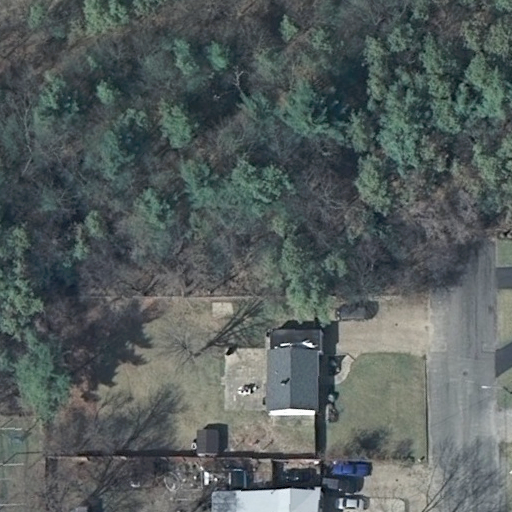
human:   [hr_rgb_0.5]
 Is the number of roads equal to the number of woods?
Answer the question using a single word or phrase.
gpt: yes

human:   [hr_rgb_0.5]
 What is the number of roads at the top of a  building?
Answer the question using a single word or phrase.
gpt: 0

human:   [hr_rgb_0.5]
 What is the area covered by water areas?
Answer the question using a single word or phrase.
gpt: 0m2

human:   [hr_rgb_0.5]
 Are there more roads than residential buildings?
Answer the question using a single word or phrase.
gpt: no

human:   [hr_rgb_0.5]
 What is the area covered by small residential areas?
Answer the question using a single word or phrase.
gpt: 0m2

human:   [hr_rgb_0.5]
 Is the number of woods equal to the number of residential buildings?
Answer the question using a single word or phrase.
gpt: no

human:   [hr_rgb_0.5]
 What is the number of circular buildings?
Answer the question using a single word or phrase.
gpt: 0

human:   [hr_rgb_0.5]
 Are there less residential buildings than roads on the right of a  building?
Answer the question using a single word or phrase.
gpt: no

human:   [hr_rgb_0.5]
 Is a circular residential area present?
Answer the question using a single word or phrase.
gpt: no

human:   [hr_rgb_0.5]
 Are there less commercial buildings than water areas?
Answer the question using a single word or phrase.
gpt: no

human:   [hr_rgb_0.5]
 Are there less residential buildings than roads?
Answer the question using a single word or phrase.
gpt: no

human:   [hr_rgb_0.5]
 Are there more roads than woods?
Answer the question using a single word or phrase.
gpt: no

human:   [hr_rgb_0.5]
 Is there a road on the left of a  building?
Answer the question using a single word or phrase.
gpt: no

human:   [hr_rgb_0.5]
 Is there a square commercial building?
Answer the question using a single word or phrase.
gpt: no

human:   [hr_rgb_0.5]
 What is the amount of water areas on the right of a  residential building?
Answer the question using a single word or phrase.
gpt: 0

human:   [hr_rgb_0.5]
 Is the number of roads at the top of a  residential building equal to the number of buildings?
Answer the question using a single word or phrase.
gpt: no

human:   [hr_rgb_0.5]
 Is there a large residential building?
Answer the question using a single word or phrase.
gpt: no

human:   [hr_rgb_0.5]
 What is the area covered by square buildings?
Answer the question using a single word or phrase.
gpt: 0m2

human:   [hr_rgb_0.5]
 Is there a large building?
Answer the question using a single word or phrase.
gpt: no

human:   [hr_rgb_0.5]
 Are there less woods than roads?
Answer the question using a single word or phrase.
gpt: no

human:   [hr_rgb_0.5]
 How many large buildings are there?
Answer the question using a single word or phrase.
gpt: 0

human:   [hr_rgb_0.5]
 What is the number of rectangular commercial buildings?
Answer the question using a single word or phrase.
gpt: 0

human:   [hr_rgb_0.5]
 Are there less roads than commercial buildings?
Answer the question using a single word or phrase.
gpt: no

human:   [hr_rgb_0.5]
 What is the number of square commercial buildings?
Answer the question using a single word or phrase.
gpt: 0

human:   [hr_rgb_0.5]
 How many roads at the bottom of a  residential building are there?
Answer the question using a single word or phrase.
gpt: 0

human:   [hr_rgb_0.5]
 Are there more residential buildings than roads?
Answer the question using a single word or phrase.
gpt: yes

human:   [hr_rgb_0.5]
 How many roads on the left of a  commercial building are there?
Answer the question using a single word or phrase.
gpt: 0

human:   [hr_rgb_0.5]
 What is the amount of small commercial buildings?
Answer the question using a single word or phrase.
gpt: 0

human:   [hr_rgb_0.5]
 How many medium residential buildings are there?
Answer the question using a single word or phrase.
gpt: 1

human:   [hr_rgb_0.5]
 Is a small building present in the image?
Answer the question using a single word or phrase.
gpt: yes

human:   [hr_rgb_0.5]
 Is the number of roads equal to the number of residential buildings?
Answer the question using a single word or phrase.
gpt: no

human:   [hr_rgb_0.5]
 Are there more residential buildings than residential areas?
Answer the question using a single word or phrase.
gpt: yes

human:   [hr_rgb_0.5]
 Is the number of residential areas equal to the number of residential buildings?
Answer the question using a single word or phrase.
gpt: no

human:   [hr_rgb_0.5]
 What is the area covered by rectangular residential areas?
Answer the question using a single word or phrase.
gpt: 10599m2

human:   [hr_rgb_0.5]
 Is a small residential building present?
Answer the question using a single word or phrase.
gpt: yes

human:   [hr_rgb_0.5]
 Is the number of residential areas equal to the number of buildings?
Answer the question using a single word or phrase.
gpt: no